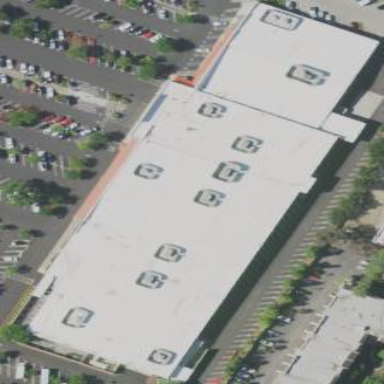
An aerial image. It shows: Retail building that houses department store.